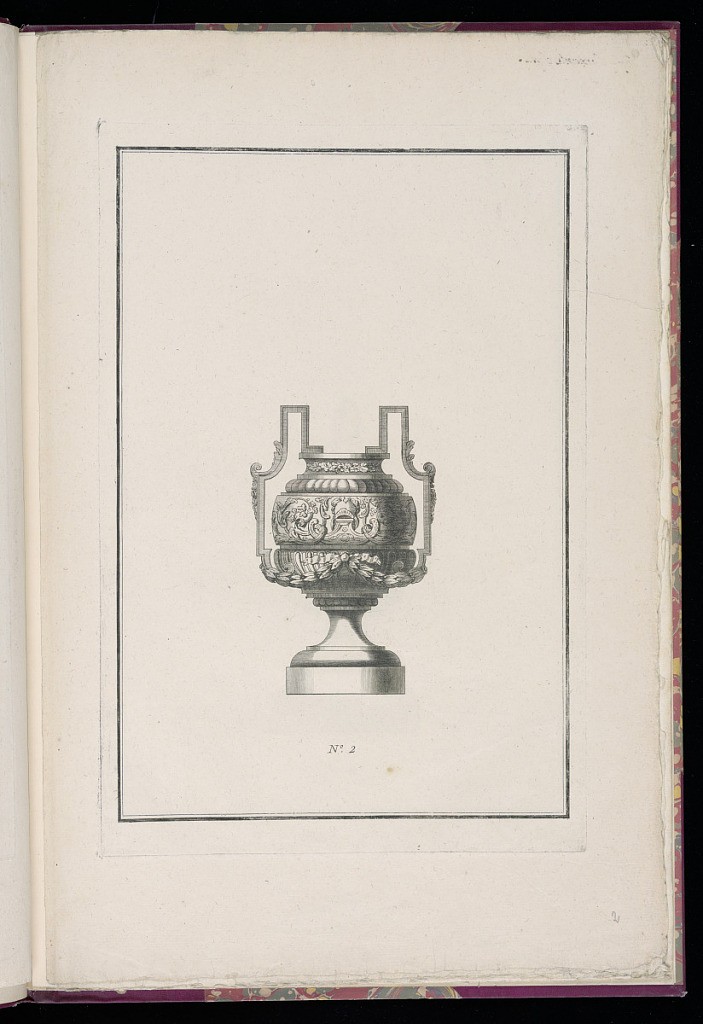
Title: Ornamental Vase Design
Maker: St. G..., active 18th century
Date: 1772-1777
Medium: Engraving on paper
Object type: Print
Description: Double-handled vase. The vase has an ornamental relief around it, at the center of which is a helmet. There is a draped garland at the bottom of the vase, and the vase is raised on a low socle. The plate is numbered.